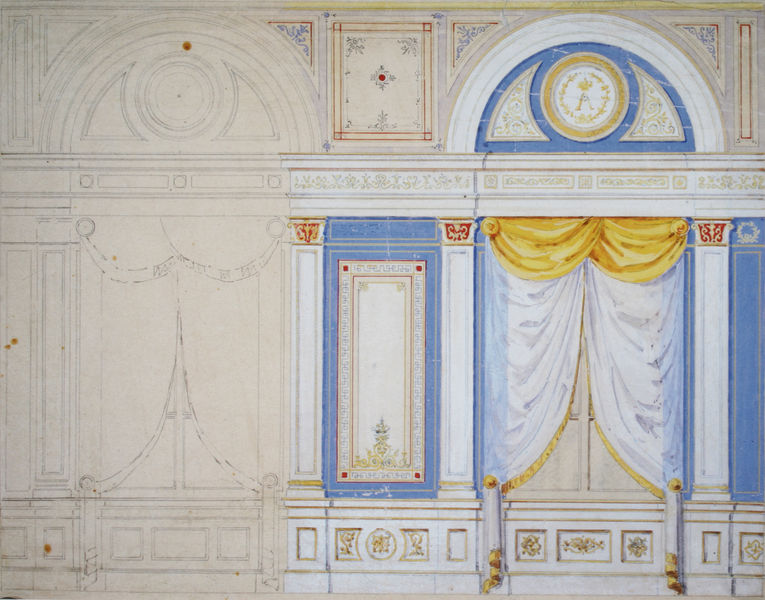
Titel: Königliches Schloß Athen, Entwurf für eine Wanddekoration
Künstler: Friedrich von Gärtner
Standort: München
Institution: Architekturmuseum der Technischen Universität
Schlagwörter: blau, gemälde, weiß, aquarell, gelb, fenster, grau, hell, profil, schwarz, skizze, säule, säulen, tür, zeichnung, zimmer, rot, schloss, muster, ornament, wand, architektur, falten, sockel, innenraum, vorhang, felder, gold, klassizismus, blatt, kreis, relief, farbig, ansicht, studie, farbe, grafik, graphik, pilaster, rundbogen, dekoration, gardine, tapete, verkleidung, vorhänge, detail, ornamente, verzierung, draperie, drapierung, bemalt, rechtecke, bögen, medaillon, rechteck, schwarzweiss, stich, koloriert, entwurf, kapitelle, kapitell, halbkreis, fries, sims, gesims, rosette, rundbögen, gärtner, plan, fresko, vorhand, vorlage, bemalung, kupferstich, verzierungen, vertäfelung, aufriss, aufteilung, sockelzone, wanddekoration, gliederung, wandgliederung, vorschlag, coloriert, wandverkleidung, gefärbt, panele, frescen, tüt, draperien, wandgestaltung, paspeln, bamalt, bamelung, floralleicht, getaltung, #skizze, geheimtür, fernster#